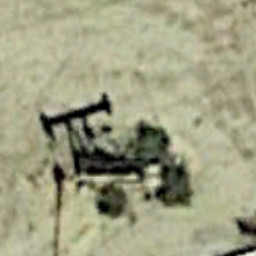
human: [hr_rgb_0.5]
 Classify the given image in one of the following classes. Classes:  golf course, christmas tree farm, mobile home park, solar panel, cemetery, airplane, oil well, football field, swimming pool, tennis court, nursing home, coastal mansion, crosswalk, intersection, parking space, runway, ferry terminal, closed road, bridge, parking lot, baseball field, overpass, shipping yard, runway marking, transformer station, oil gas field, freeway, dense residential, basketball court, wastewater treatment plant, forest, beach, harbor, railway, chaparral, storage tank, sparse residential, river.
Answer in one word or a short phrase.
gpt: oil well